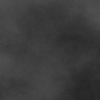
Atmospheric dust classification: dusty